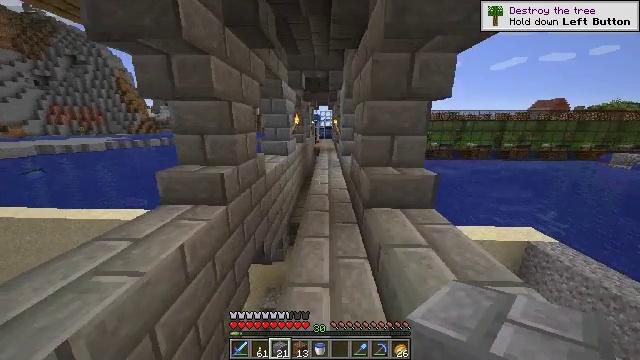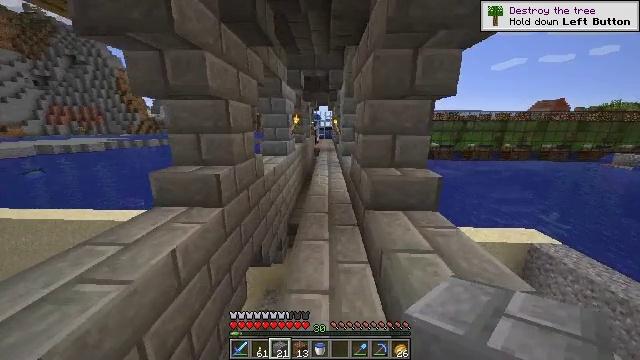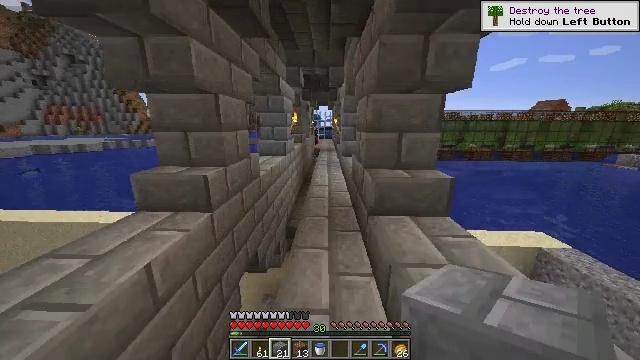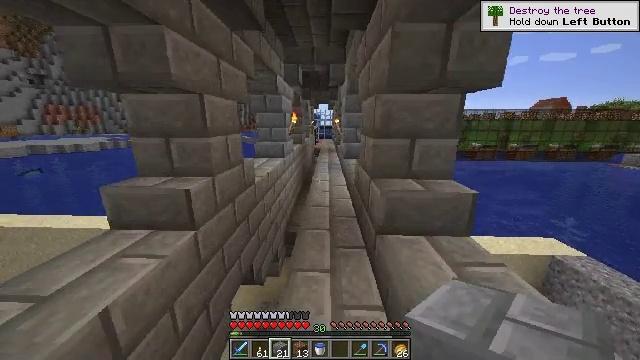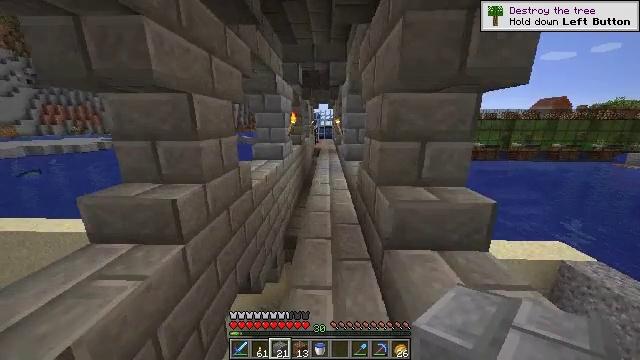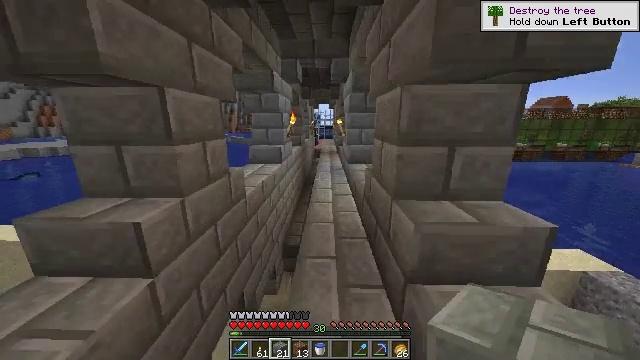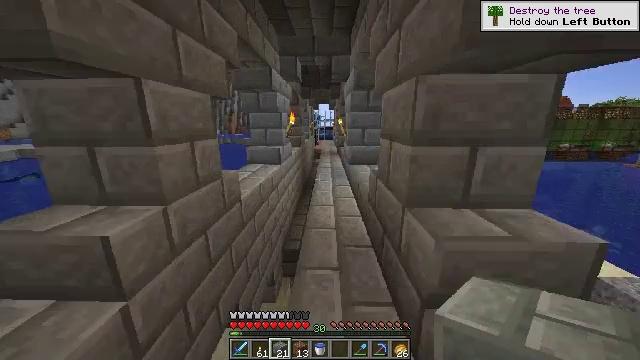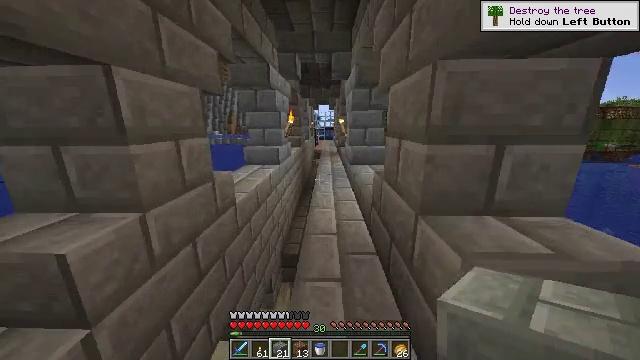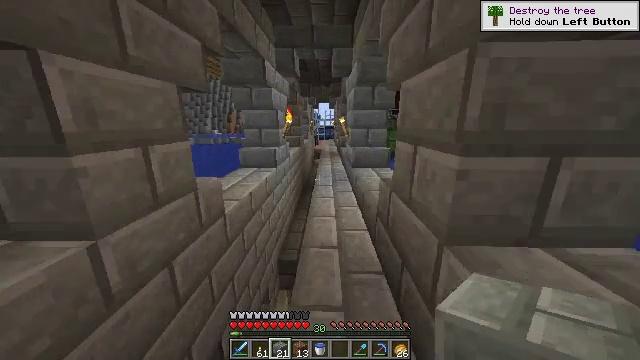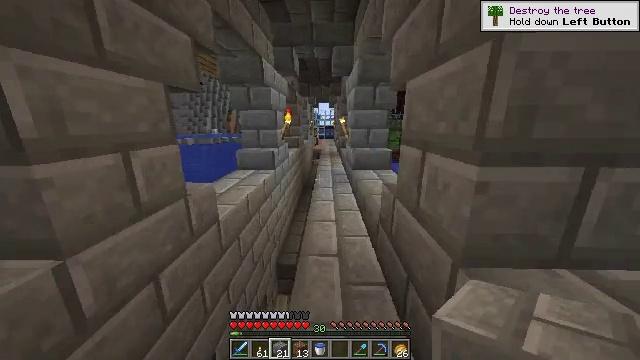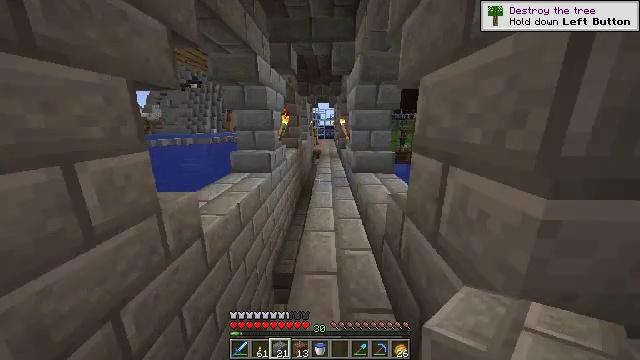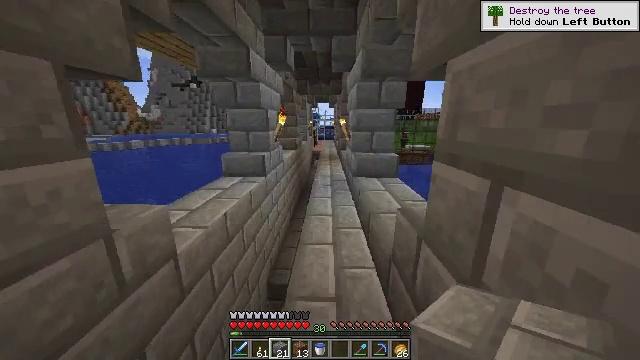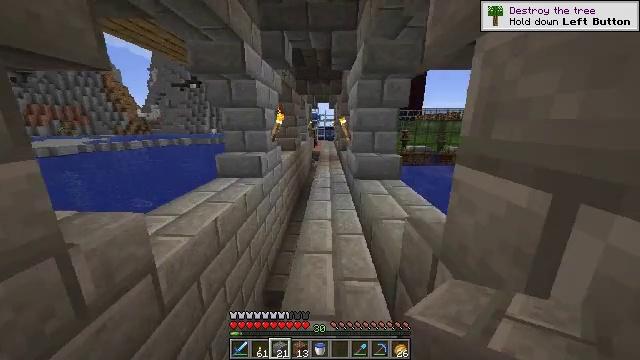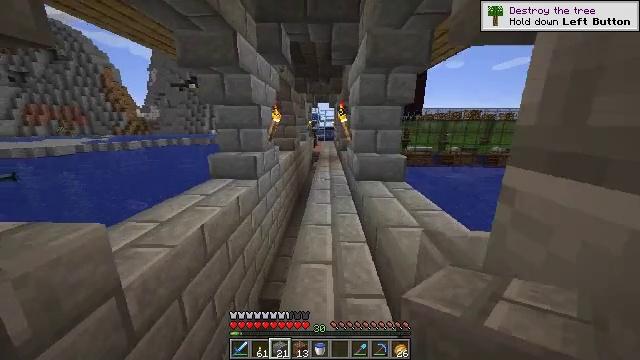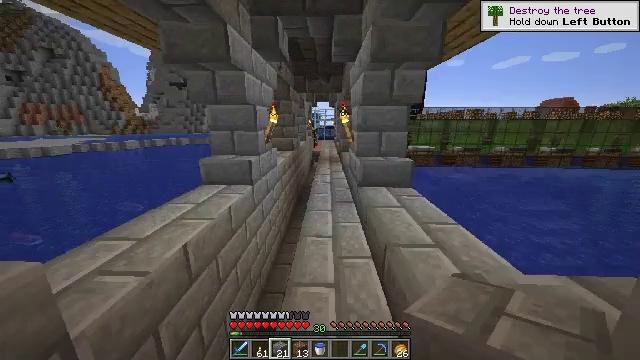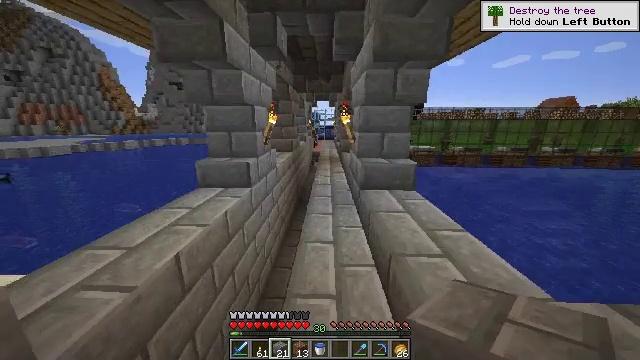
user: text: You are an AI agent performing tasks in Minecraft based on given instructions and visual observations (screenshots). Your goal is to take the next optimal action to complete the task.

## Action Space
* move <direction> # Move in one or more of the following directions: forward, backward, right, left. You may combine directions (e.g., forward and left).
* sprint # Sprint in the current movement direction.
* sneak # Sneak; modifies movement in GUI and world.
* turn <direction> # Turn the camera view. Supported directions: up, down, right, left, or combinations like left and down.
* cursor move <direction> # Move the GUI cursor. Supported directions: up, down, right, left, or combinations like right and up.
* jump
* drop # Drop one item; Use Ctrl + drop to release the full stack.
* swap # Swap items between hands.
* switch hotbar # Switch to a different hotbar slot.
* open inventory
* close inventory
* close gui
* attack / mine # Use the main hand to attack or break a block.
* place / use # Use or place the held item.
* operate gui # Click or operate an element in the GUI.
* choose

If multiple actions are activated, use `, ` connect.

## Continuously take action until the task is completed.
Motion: motion action
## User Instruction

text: Break the brick slab to gather materials.
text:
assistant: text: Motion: move forward
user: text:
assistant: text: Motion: move forward
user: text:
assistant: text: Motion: move forward
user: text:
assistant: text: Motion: move forward
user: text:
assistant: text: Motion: move forward
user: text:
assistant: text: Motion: move forward
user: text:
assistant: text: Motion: move forward
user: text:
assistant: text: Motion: move forward
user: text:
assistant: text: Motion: move forward
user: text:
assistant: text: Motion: move forward
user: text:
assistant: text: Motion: move forward
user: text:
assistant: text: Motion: move forward
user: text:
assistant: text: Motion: move forward
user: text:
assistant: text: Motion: move forward
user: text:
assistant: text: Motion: move forward
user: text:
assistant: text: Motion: move forward
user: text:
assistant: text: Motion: move forward
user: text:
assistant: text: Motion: move forward
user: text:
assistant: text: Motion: move forward
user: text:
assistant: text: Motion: move forward
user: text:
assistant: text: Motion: move forward
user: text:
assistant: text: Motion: move forward
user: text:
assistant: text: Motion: move forward, turn left and down
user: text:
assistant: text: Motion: turn left and down
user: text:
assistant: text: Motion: turn left and down
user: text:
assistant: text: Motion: turn left and down
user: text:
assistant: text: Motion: turn left and down
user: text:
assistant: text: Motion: turn left and down
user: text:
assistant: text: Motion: turn left and down
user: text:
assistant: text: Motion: turn left and down